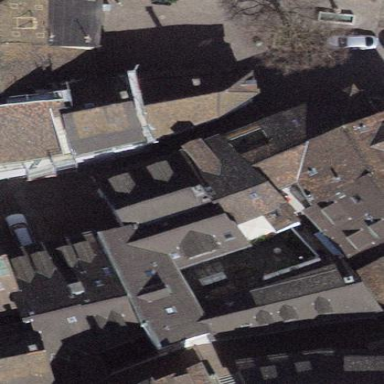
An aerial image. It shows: Building with tiled roof.